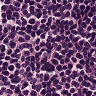
Metastatic tissue present: no